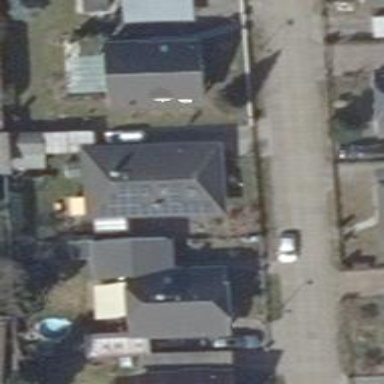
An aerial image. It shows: Solar photovoltaic panel generator.